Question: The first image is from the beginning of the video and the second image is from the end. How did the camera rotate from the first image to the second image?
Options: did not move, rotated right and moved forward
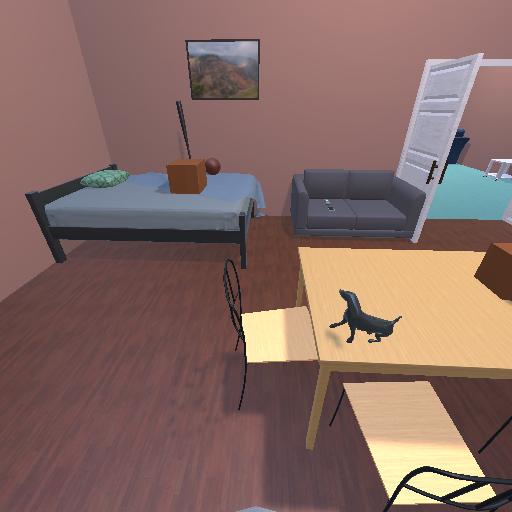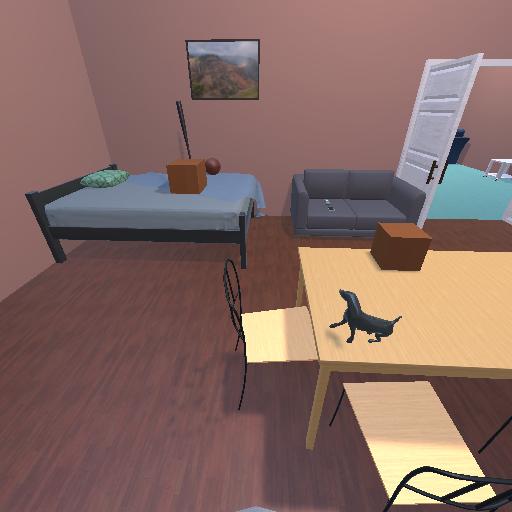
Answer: did not move